Question: I have found what appears to be a bug related to 'TTreeView'.
- 'TTreeView''HideSelection''True'- - -
The result looks like this:

But in fact there should be no items highlighted. Interestingly, the last item is selected and it is no longer highlighted, as indeed should all the other items. It appears that the most recently clicked item is the one that gets the special treatment.
If instead you click in the edit box (or indeed any other control that takes focus) then all items are correctly hidden. So it's fine for the focus to transfer to another control on the form--the problem seems to be limited to deactivating the form.
I have discovered by trial and error that I can fix this by calling 'Invalidate' on the tree view whenever the form is deactivated and activated (need to prevent mirror image of the bug). However, I'm looking for a better understanding of what the bug is and how to fix it in a less invasive manner, i.e. at the tree view level rather than the containing form level.
So, to summarise, my questions are:
1. What exactly is causing the problem?
2. How can I fix it without writing code that hooks TForm events?
---
Submitted the issue as <URL>.
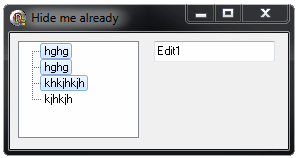
Answer: The solution seems to be to respond to <URL> notifications by invalidating selected nodes. You can modify 'TCustomTreeView.CNNotify' directly or you can write a new 'TCustomTreeView' descendant. Here is a quick hack only to show the missing code:
'''
type
TTreeView = class(ComCtrls.TTreeView)
private
procedure CNNotify(var Message: TWMNotifyTV); message CN_NOTIFY;
end;
procedure TTreeView.CNNotify(var Message: TWMNotifyTV);
begin
case Message.NMHdr^.code of
NM_KILLFOCUS, NM_SETFOCUS:
InvalidateSelectionsRects;
end;
inherited;
end;
'''
: David's <URL>.